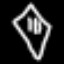
Label: diamond